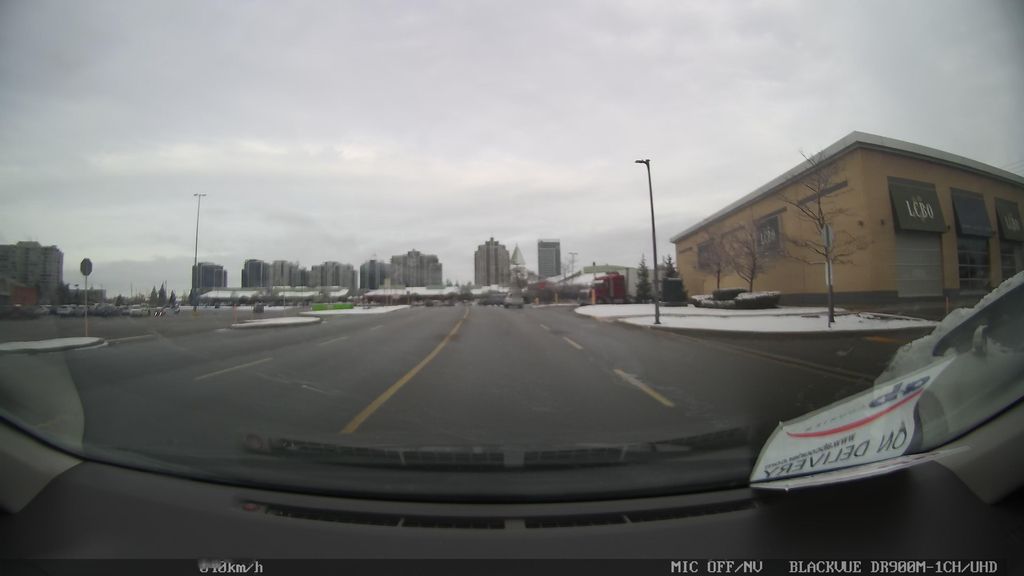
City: toronto